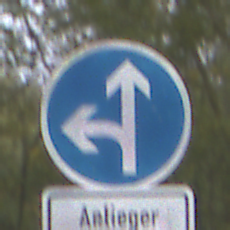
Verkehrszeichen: VorgeschriebeneFahrtrichtungGeradeausOderLinks
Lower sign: PersonengruppenFrei2
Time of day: MorningAfternoon
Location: Outdoor (Urban)
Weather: PartlyCloudy
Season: NotSpecified
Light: Natural